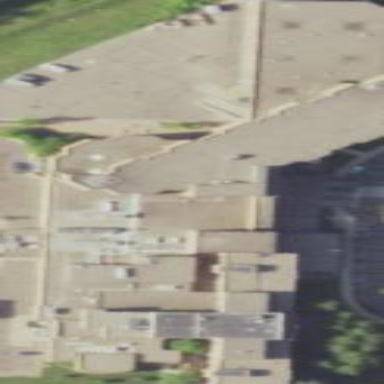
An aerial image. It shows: Hospital building.